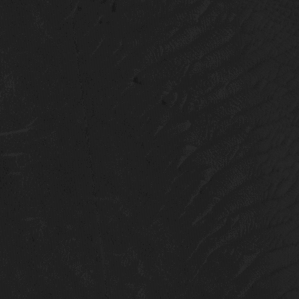
Label: non_frost